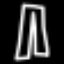
Label: pants